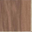
Piece: xx